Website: bh-photo
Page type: review-order
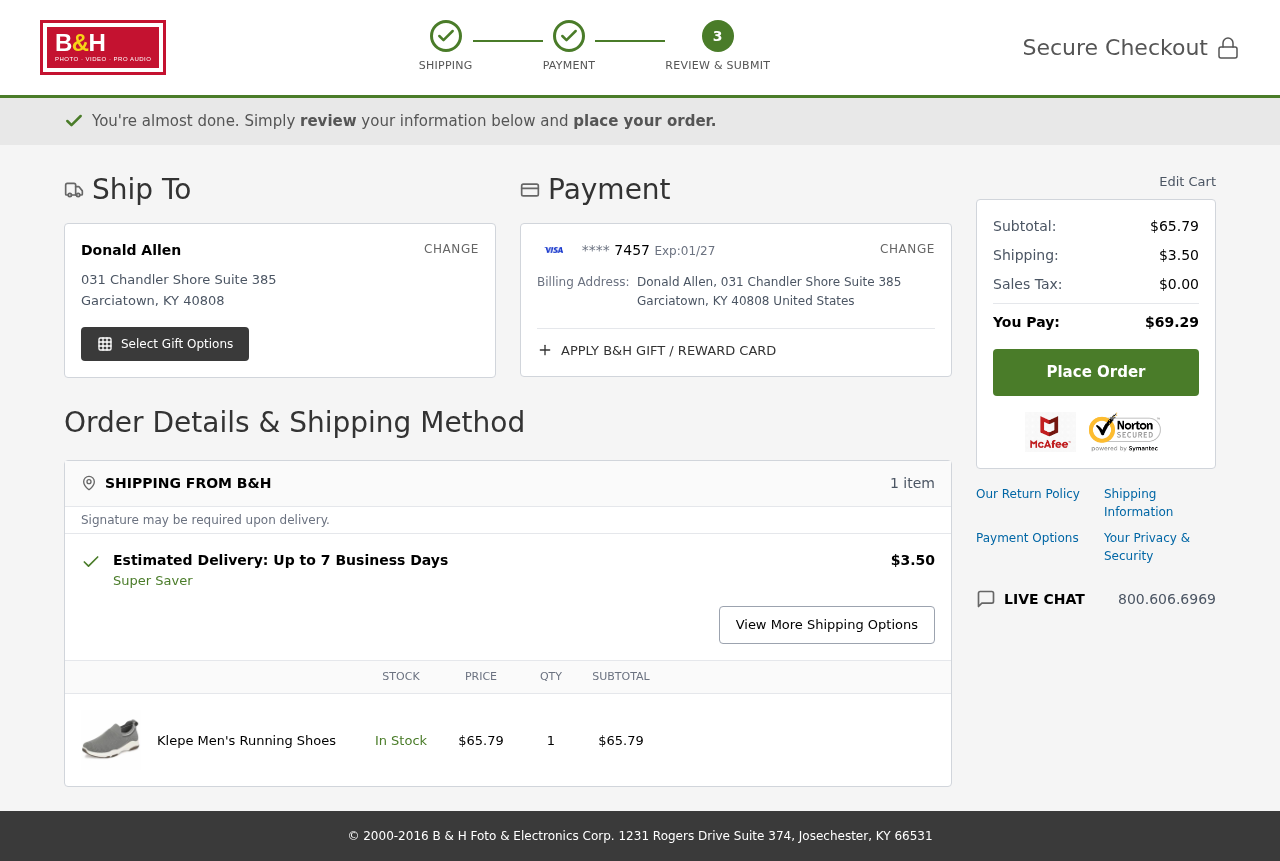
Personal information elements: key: PII_CARD_EXPIRY
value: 01/27
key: PII_CARD_LAST4
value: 7457
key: PII_CITY
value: Garciatown
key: PII_COUNTRY
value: United States
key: PII_FULLNAME
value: Donald Allen
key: PII_POSTCODE
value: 40808
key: PII_STATE_ABBR
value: KY
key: PII_STREET
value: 031 Chandler Shore Suite 385
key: PII_FULLNAME2
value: Donald Allen
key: PII_CITY2
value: Garciatown
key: PII_STATE_ABBR2
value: KY
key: PII_POSTCODE_FULL
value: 40808
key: PII_POSTCODE_NUMERIC
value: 40808
Product elements: key: PRODUCT1_NAME
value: Klepe Men's Running Shoes
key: PRODUCT1_PRICE
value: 65.79
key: PRODUCT1_QUANTITY
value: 1
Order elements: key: ORDER_NUM_ITEMS
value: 1 item
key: ORDER_SHIPPING_COST
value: $3.50
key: ORDER_SUBTOTAL
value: $65.79
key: ORDER_SUBTOTAL2
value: $65.79
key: ORDER_SHIPPING_COST2
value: $3.50
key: ORDER_TAX
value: $0.00
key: ORDER_TOTAL
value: $69.29